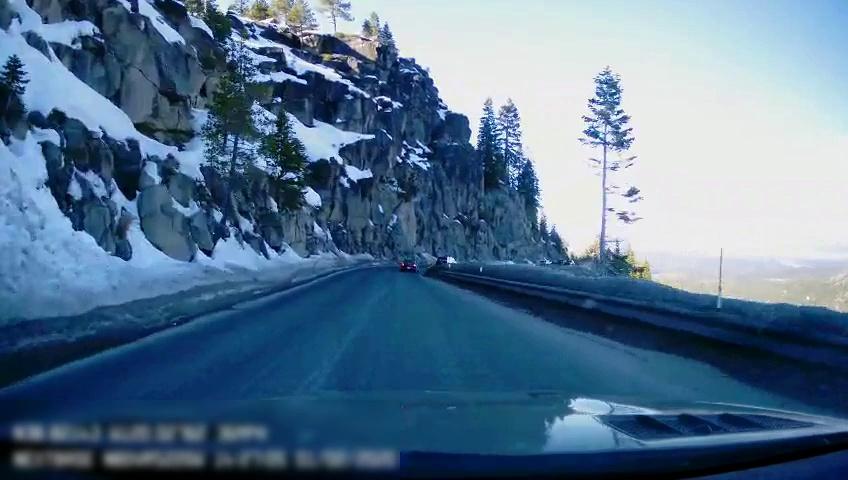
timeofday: Day
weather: Sunny
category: Drivable Space
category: Vehicles | SUV
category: Vehicles | Car
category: Lanes | Opposite Lane